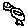
Label: bird